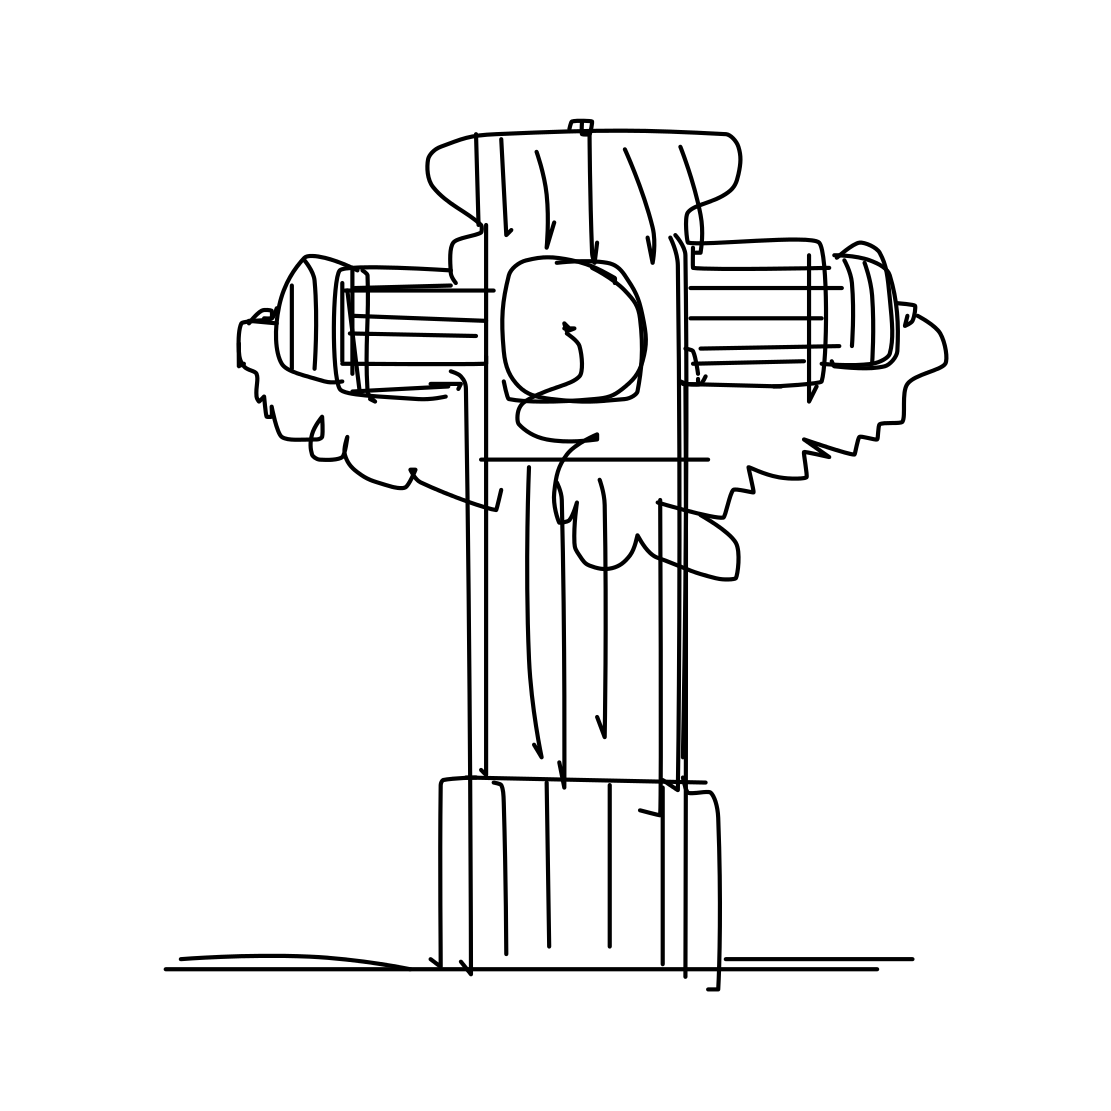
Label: fire hydrant